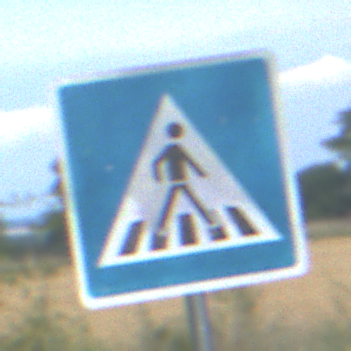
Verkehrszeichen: FussgaengerueberwegLinks
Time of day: MorningAfternoon
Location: Outdoor (Nature)
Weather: PartlyCloudy
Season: NotSpecified
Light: Natural